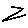
Label: zigzag